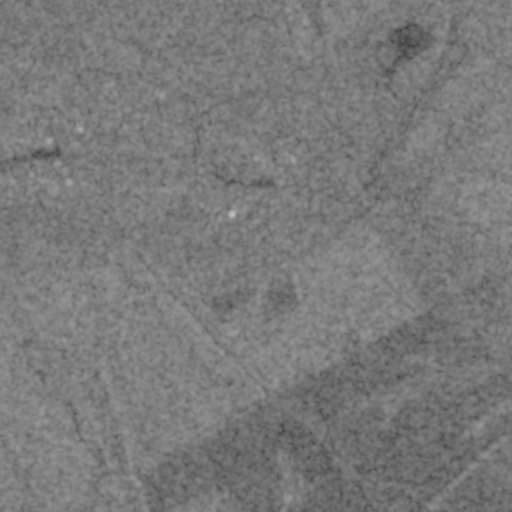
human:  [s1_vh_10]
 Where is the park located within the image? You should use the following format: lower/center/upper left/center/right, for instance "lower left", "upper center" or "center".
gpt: The park is located in the center left of the image.
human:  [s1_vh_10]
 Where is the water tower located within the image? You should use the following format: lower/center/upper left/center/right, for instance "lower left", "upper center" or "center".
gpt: The water tower is located in the upper left of the image.
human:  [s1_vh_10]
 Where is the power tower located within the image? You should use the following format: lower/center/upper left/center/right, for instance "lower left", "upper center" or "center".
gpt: There is no power tower in the image.

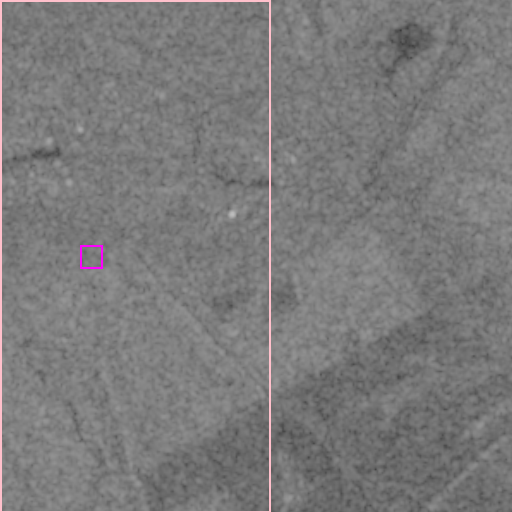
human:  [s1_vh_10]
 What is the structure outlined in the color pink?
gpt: The structure outlined in pink is a crop field.
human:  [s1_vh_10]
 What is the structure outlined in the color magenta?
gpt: The structure outlined in magenta is a park.
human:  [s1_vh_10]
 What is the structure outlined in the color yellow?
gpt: There is no yellow outline.